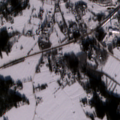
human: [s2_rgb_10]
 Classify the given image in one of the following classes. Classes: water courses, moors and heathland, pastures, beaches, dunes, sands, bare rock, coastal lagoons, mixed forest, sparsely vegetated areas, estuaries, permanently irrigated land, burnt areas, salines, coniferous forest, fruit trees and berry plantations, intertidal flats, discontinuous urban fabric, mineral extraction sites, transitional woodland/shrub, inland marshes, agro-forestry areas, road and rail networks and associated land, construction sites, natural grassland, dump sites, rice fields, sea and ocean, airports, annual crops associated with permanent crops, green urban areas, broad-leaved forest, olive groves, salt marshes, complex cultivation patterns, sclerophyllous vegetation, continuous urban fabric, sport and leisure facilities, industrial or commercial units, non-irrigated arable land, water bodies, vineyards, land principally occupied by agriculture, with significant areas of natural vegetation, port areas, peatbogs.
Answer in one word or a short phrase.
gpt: discontinuous urban fabric, non-irrigated arable land, land principally occupied by agriculture, with significant areas of natural vegetation, mixed forest, water courses